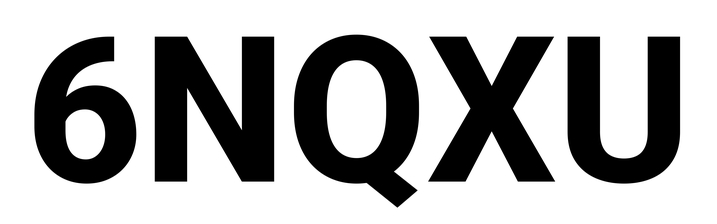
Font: Roboto_ExtraBold